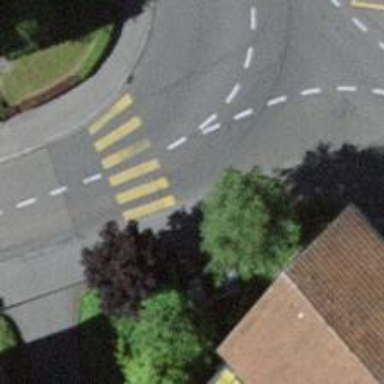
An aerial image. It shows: Kerb barrier.